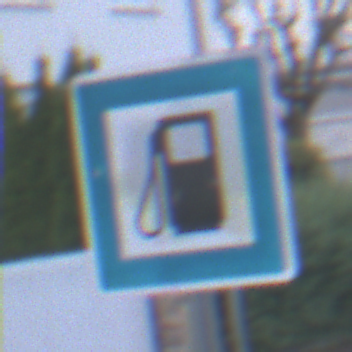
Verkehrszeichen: Tankstelle
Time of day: SunriseSunset
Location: Outdoor (Urban)
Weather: PartlyCloudy
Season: NotSpecified
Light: Natural